Question: I have searched far and wide but cannot seem to find a question that answers this.
I am trying to highlight/color an entire row in Microsoft Excel for Mac (16.33) based on two different values in two different columns.
This is my current forumla:
'''
=AND(SEARCH("no",INDIRECT("C"&ROW())),SEARCH("yes",INDIRECT("D"&ROW())))
'''
From my understanding, it is searching first in column C for "No", then proceeding to search column D for "yes". Enclosing this in 'AND()' must ensure that both cases are true. If they are not, it returns 'false' and does not apply the formatting.
This formula return something like this, which works perfectly with the above example in Google Sheets:

Column D contains a yes, but Column C also contains a no, rendering the entire row yellow.
Since conditional formatting works top to bottom, it moves on to the next rule which is:
'''
=SEARCH("yes",INDIRECT("D"&ROW()))
'''
Hence, two "yes" return full green across the row.
I cannot get this to work in Excel with the same exact formulas. I have ensured the correct cell range has been selected for conditional formatting.
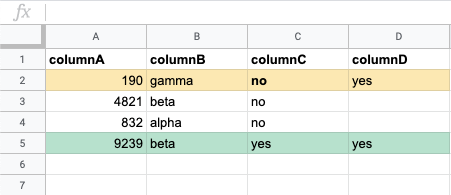
Answer: Why is such a complex formula needed? The following must work in Excel:
'''
=($C1="N")*($D1="Y") - for yellow
=($C1="Y")*($D1="Y") - for green
'''
<URL>
Don't know about GoogleSheets